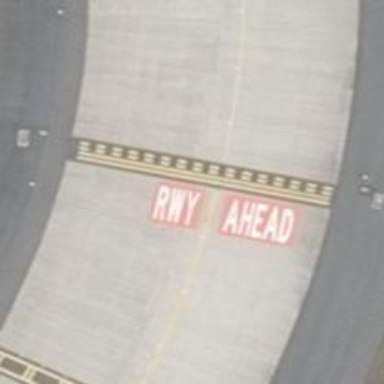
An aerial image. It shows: Runway holding position.